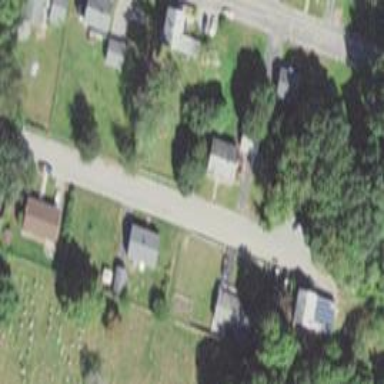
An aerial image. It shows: Residential driveway.